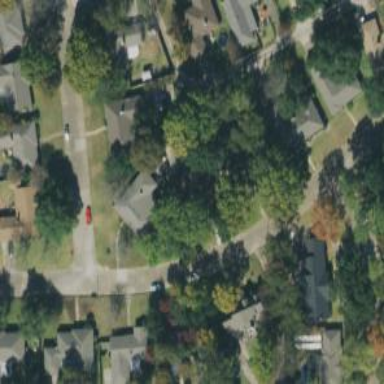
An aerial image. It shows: Alley classified as service road.